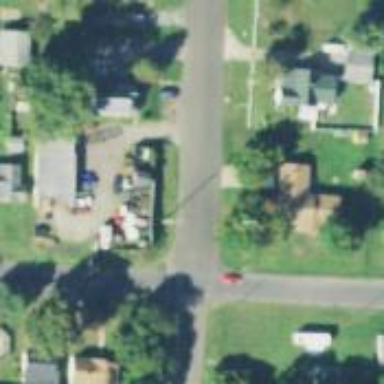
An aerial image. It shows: Power pole.